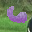
Label: 6